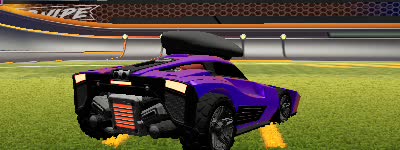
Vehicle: breakout